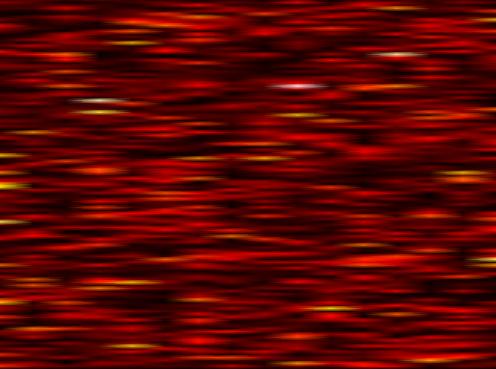
Label: WOLA